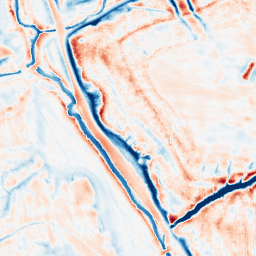
Category: edge_preserving
Decomposition family: bilateral
Decomposition parameters: d: 21
sigma_color: 100
sigma_space: 150
Upsampling method: fft_zeropad
Upsampling parameters: scale: 4
Upsampling scale: 4